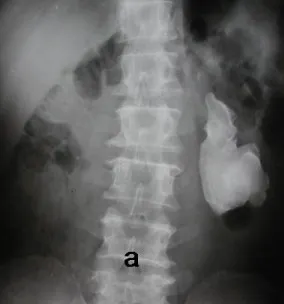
A) Plain x-ray KUB showing a large left staghorn calculus.
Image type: radiology (x_ray)